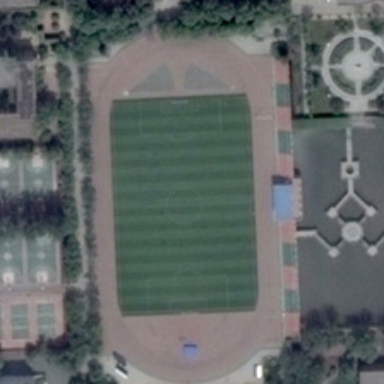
Several buildings and some green trees are around a playground .